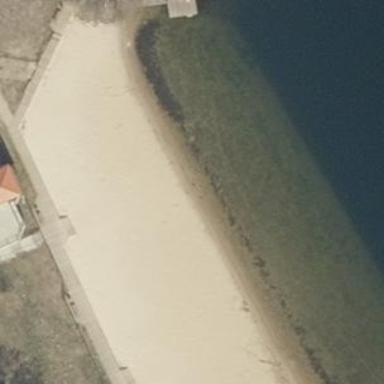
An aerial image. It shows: Scenic beach with natural beauty.